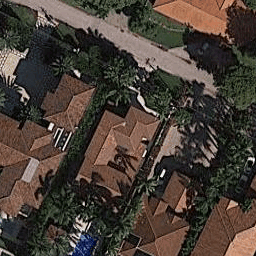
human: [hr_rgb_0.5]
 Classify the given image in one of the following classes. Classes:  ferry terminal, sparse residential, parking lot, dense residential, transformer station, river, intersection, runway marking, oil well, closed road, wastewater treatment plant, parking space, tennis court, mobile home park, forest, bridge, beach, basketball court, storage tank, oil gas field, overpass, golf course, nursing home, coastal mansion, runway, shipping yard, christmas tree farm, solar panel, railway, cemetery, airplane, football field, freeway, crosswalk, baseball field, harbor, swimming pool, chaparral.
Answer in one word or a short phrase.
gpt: coastal mansion